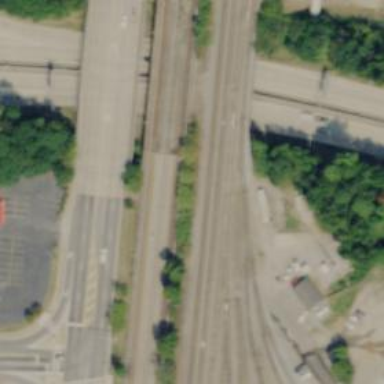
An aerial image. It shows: Railway bridge.